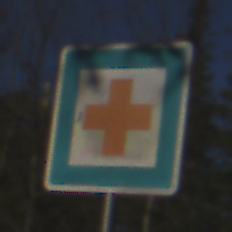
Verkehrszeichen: ErsteHilfe
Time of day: MorningAfternoon
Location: Outdoor (Nature)
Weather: Clear
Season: Winter
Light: Natural